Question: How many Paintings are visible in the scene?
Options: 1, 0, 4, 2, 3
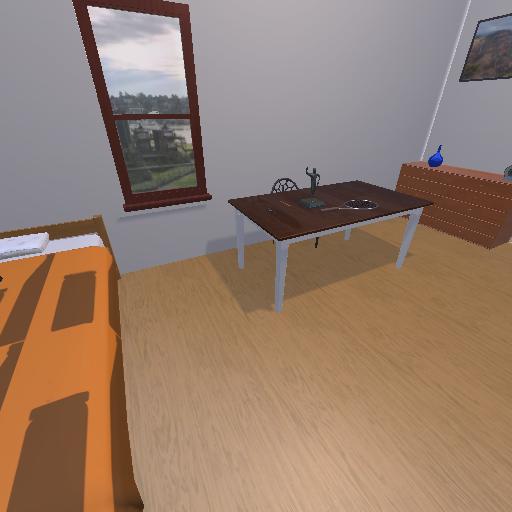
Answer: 1